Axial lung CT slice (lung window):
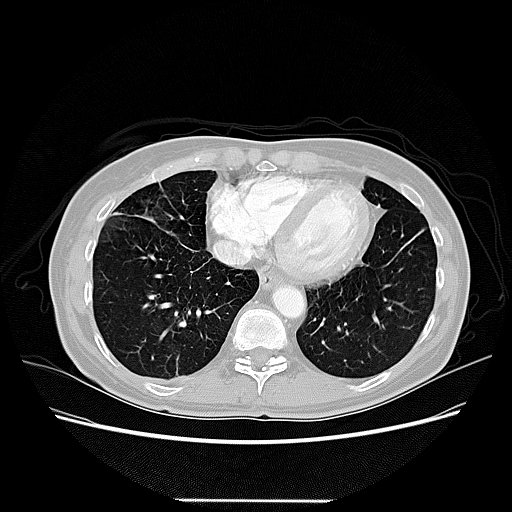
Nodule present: no